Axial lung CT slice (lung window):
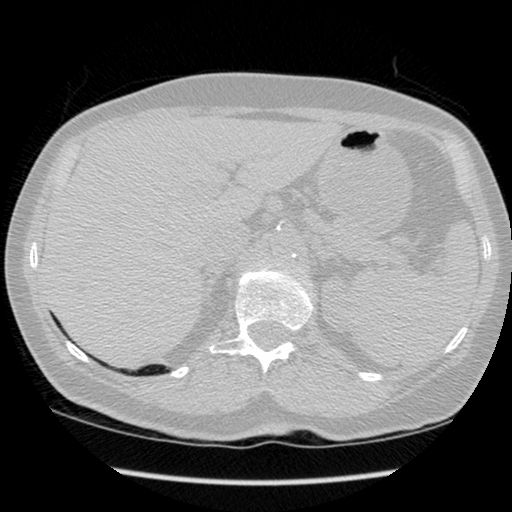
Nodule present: no